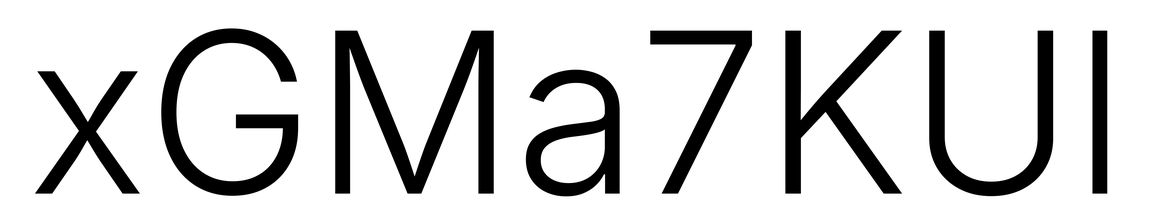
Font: Inter_Light